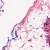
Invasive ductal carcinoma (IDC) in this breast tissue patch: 0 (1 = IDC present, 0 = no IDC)